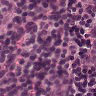
Metastatic tissue present: no